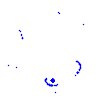
Particle: proton